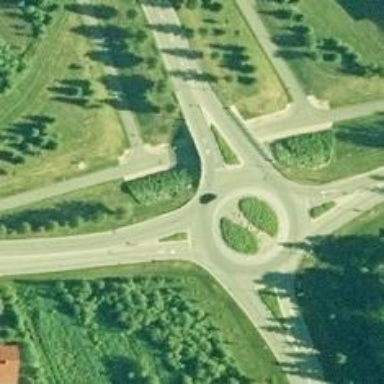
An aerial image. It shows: Asphalt cycleway.